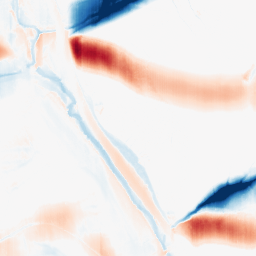
Category: morphological
Decomposition family: morphological_ellipse
Decomposition parameters: operation: average
width: 50
height: 5
Upsampling method: bspline
Upsampling parameters: scale: 8
Upsampling scale: 8